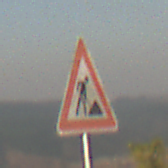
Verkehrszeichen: Arbeitsstelle
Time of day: SunriseSunset
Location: Outdoor (Nature)
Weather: Clear
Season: NotSpecified
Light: Natural